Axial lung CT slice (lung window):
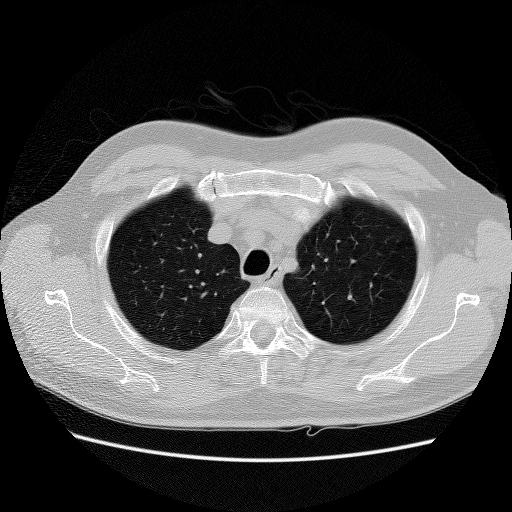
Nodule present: no